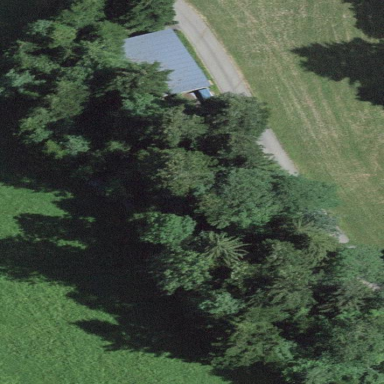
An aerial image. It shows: Forest area.